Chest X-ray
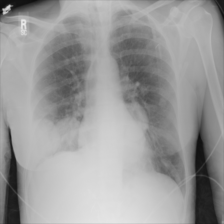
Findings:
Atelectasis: negative
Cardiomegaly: negative
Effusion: negative
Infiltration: negative
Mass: negative
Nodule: negative
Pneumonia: negative
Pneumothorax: negative
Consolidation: negative
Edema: negative
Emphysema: negative
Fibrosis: negative
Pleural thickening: negative
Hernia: negative